Brain MRI, t2w sequence, axial 2D slice.
Patient: age 28, sex F, weight 95 kg, height 1.95 m
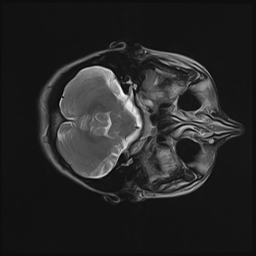